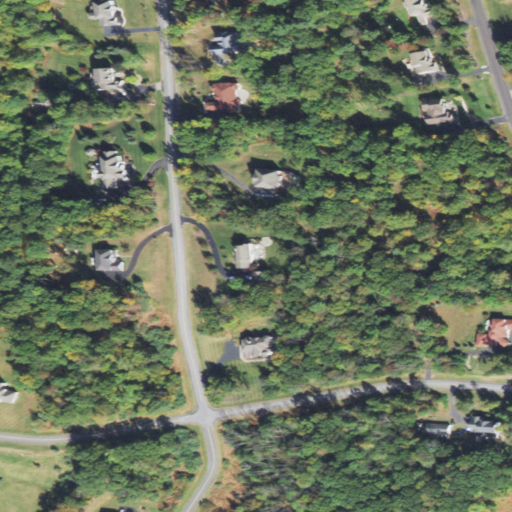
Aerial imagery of mountain in Pennsylvania named Laurel Hill containing deciduous forest, open development, low intensity development, mixed forest, medium intensity development, and pasture